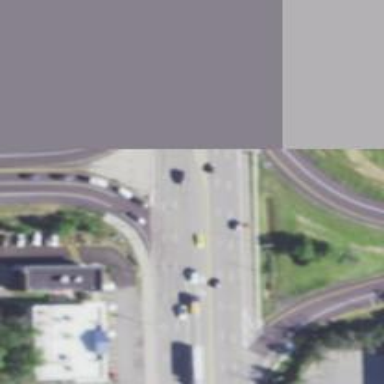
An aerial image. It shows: Primary highway with asphalt surface and separate sidewalk.